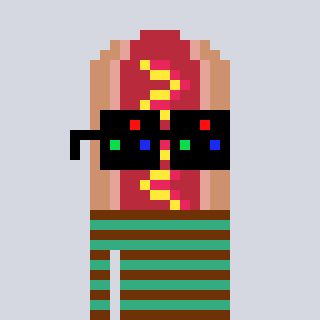
a pixel art character with square black sunglasses, a hotdog-shaped head and a teal-colored body on a cool background